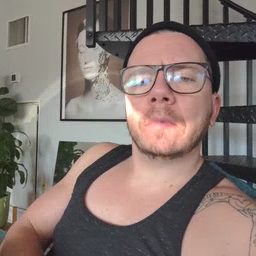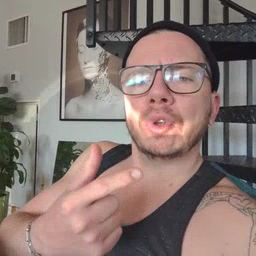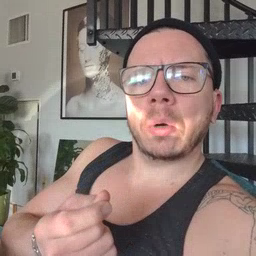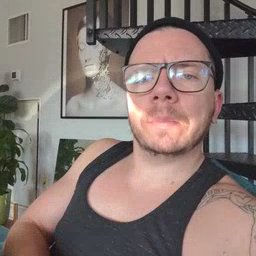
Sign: go